Interaction volume radius: 10 \u00c5
Interaction volume height: 20 \u00c5
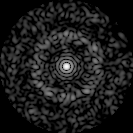
Disorder parameter: 0.8268